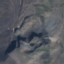
Label: HerbaceousVegetation